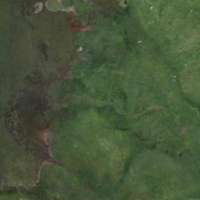
EUNIS habitat code: 26
Species observed at this site:
Eriophorum scheuchzeri
Nardus stricta
Caltha palustris
Salix herbacea
Eriophorum angustifolium
Pinguicula alpina